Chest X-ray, AP view. Patient: 57 years old, sex M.
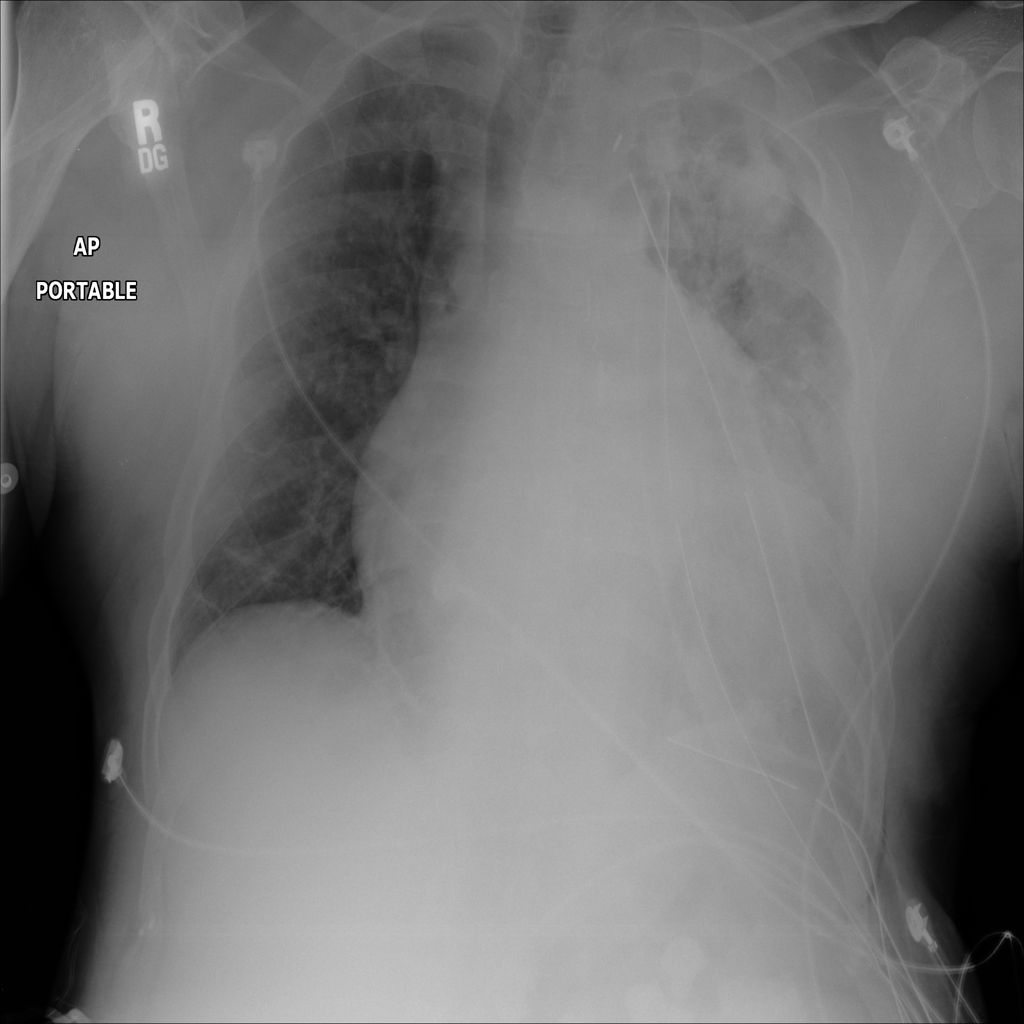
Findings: Pleural_Thickening